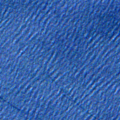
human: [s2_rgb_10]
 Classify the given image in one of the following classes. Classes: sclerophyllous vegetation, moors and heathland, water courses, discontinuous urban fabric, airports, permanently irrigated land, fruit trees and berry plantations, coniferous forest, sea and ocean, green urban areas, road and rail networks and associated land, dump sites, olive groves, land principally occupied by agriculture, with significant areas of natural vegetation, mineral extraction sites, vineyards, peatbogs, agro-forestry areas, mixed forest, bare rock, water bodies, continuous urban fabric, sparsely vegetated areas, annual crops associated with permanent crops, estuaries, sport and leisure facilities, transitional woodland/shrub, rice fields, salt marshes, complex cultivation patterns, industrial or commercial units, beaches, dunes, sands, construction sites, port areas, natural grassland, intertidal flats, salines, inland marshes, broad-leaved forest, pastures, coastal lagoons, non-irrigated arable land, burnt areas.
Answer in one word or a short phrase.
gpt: sea and ocean